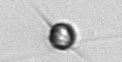
Label: Acanthoica_quattrospina